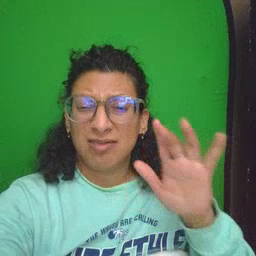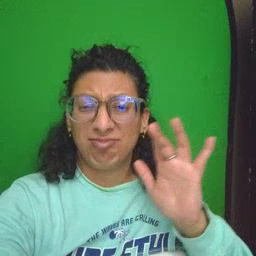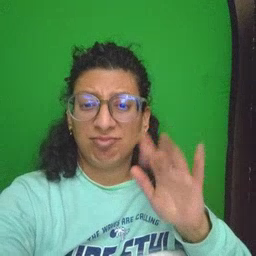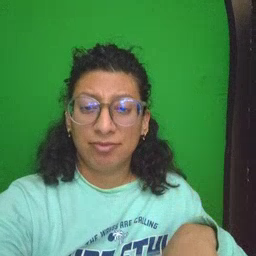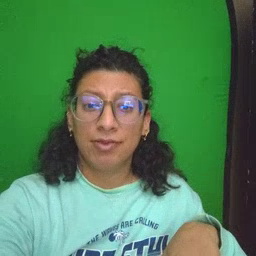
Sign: yucky